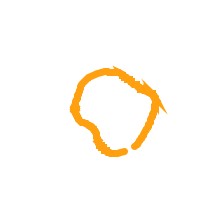
Shape: circle